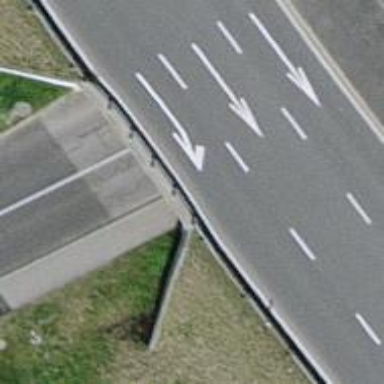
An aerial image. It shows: Sidewalk that goes through tunnel.